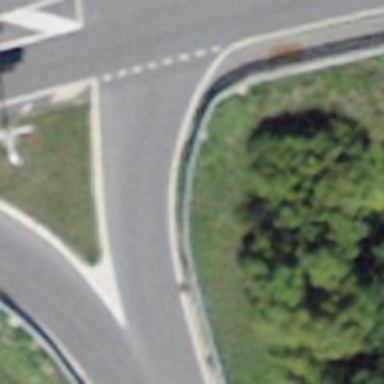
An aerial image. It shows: Trunk link highway with asphalt surface.